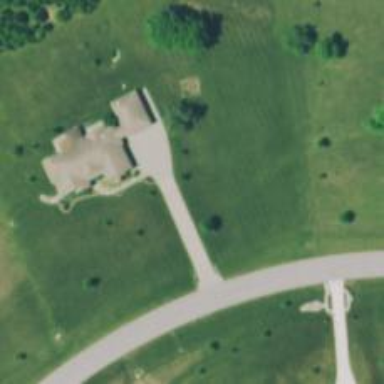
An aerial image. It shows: Driveway.